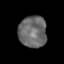
Tissue: prostate
Cell type: Epithelial cells
Senescence score: 0.309
Nuclear area (px): 868
Mean DAPI intensity: 105.344